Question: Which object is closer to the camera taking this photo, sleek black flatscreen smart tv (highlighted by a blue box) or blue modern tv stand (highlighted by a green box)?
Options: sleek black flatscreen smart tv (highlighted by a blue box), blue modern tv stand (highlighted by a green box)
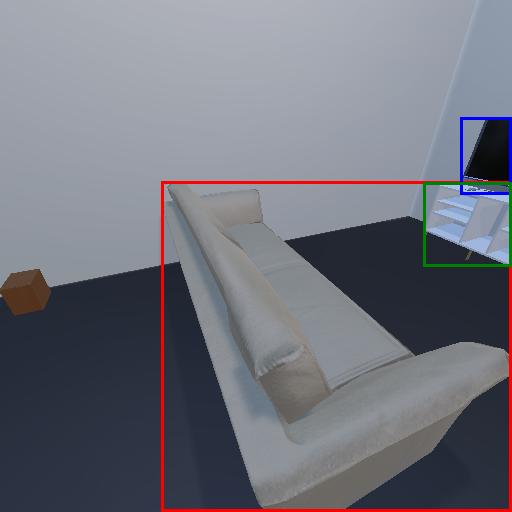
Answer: sleek black flatscreen smart tv (highlighted by a blue box)